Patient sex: M
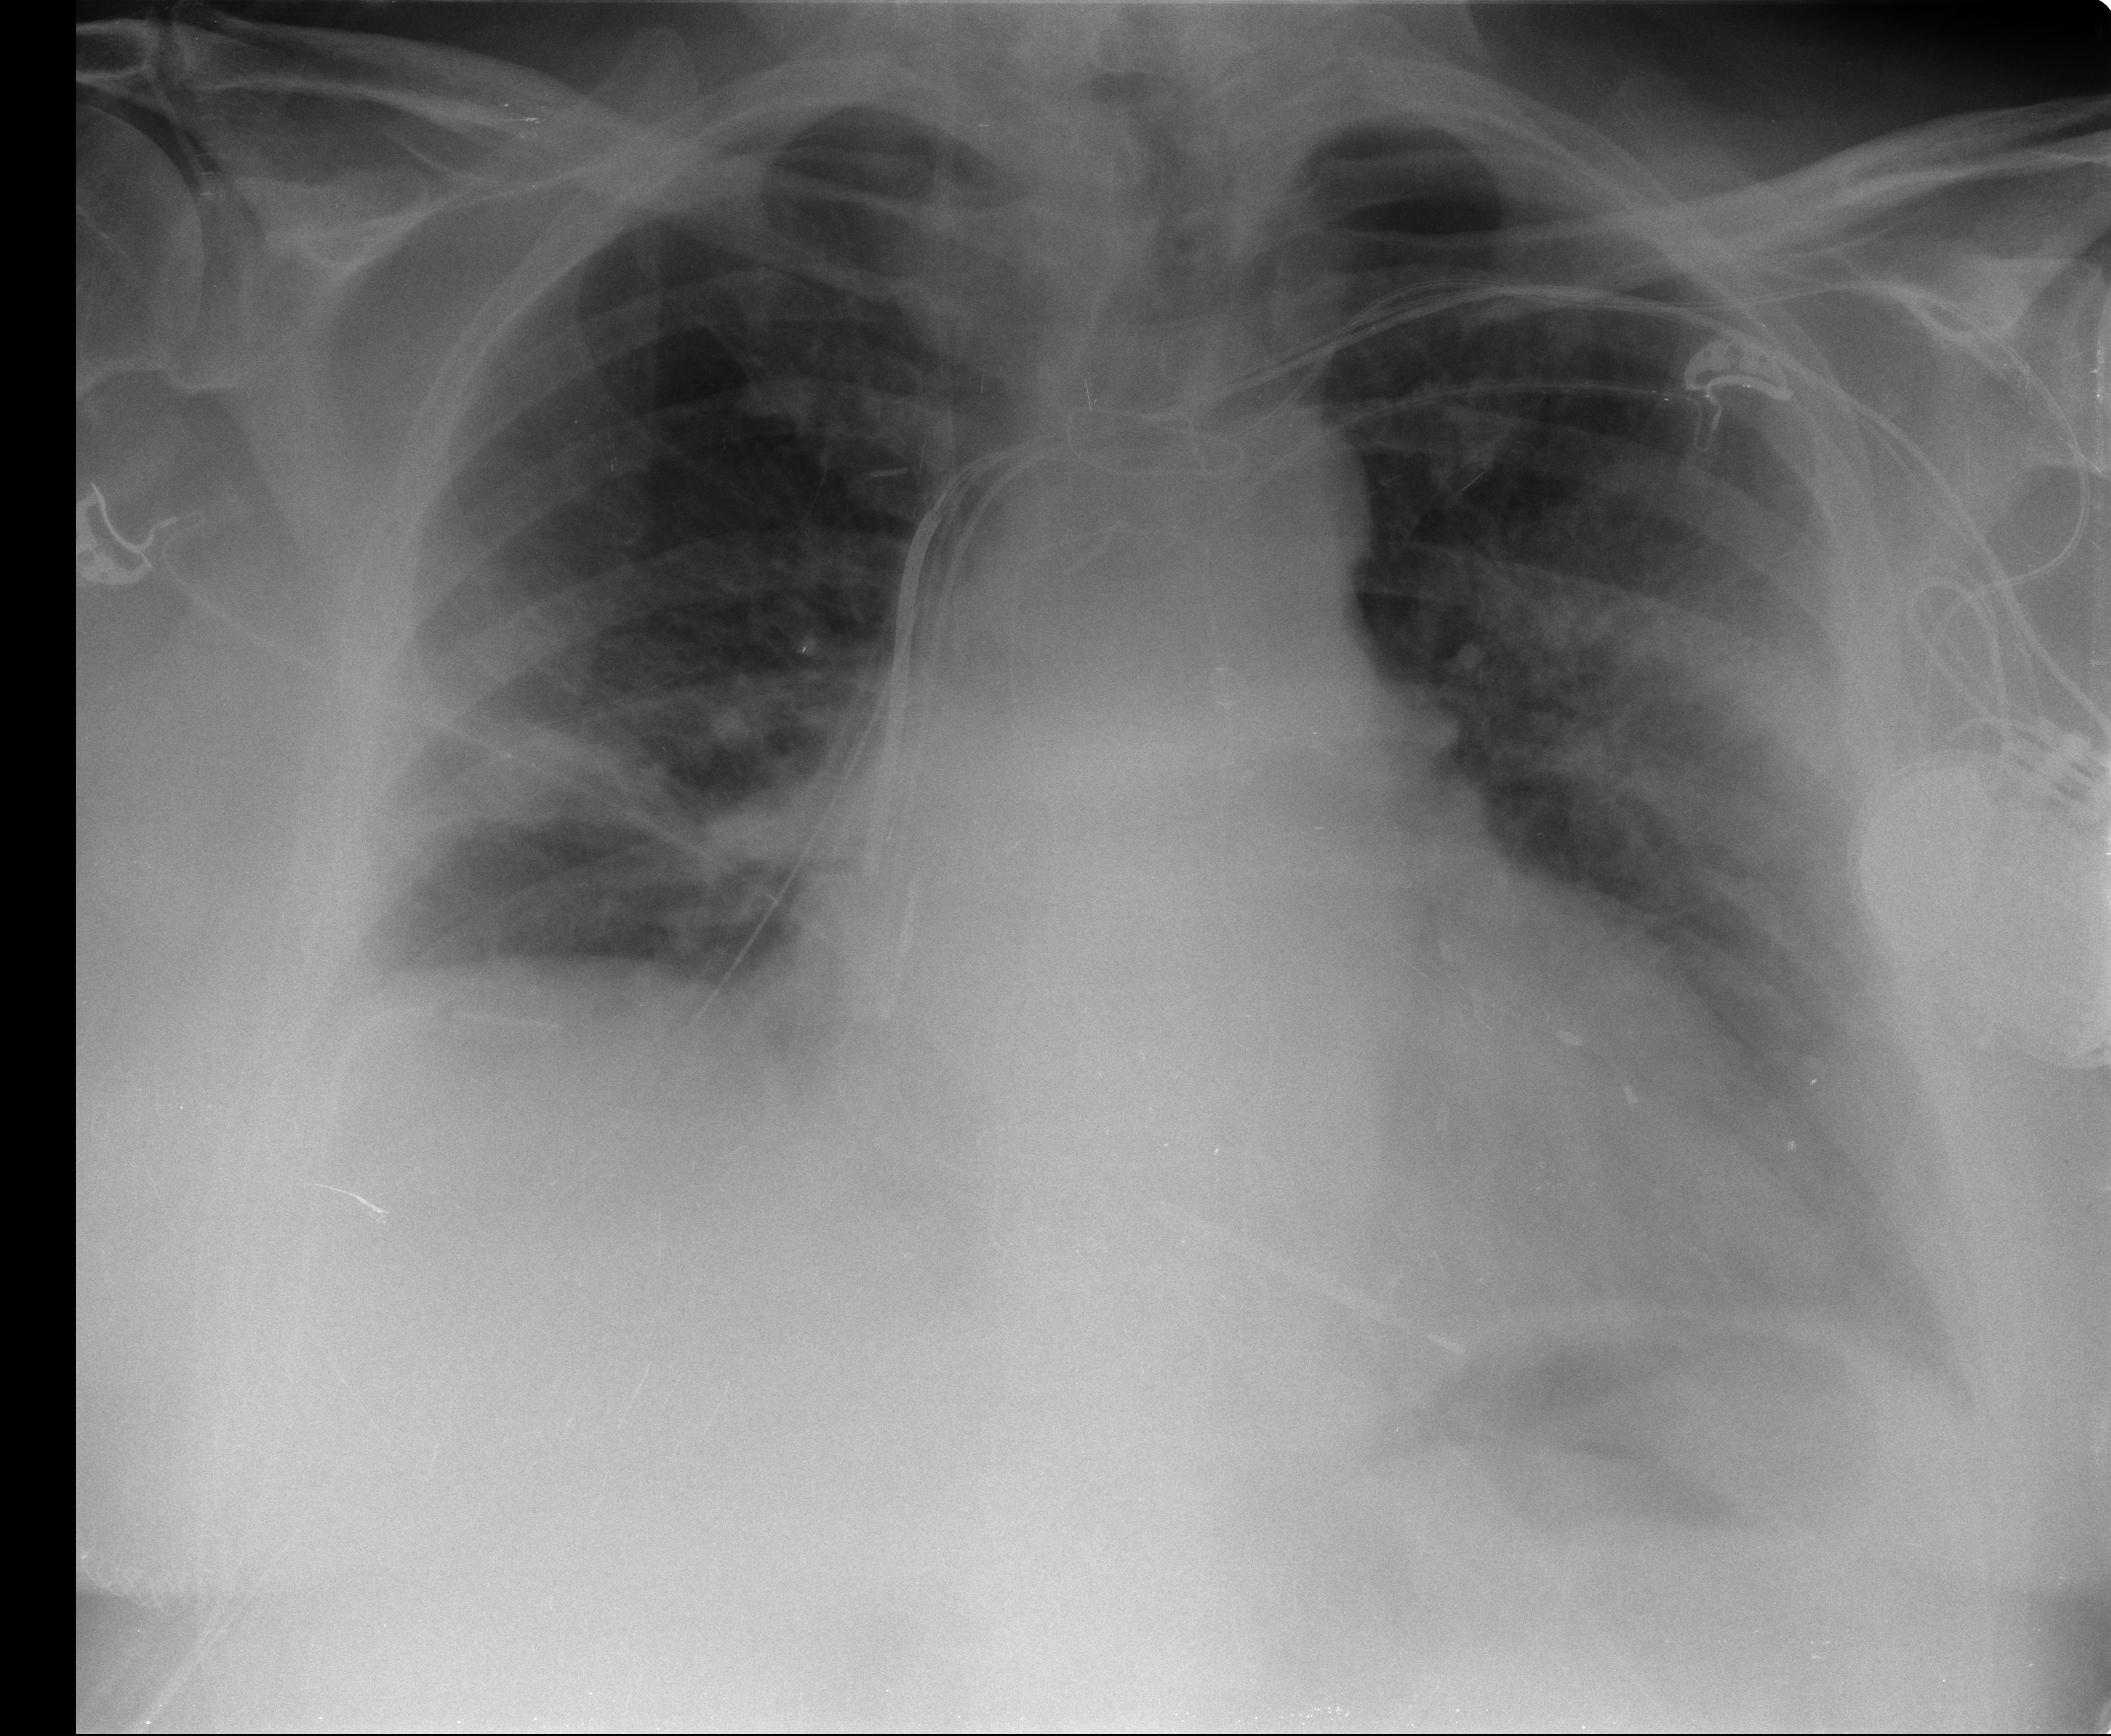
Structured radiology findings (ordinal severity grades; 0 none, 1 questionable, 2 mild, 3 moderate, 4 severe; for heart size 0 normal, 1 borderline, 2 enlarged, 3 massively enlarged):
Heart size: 2
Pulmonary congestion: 2
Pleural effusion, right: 1
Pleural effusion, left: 3
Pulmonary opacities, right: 2
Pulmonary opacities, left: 2
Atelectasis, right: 2
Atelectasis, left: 3